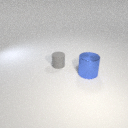
large blue metal cylinder in front of small gray rubber cylinder